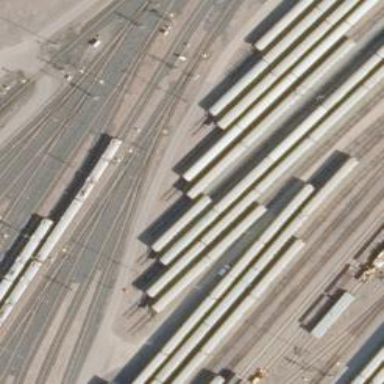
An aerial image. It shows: Rail yard with electrified contact lines for the trains.